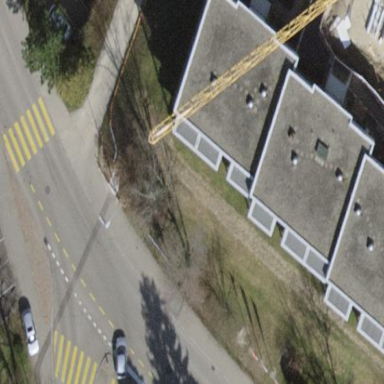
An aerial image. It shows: Building with flat roof.